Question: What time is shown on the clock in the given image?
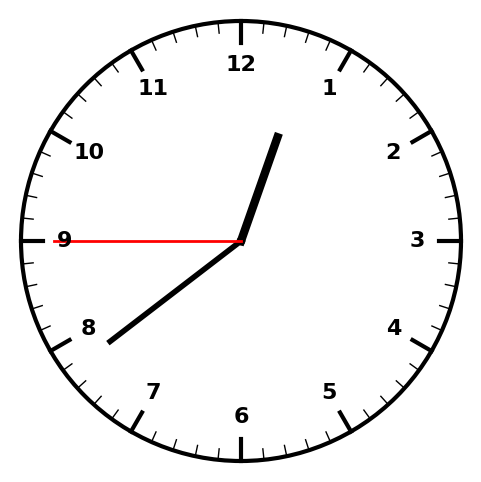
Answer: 12:38:45